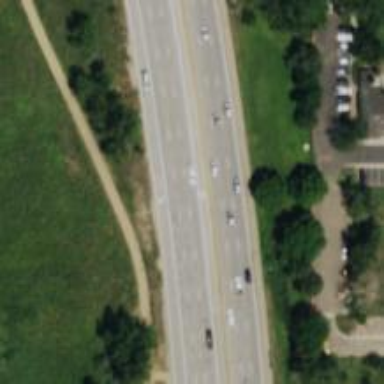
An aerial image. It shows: Trunk highway.